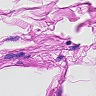
Metastatic tissue present: no